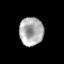
Tissue: prostate
Cell type: Epithelial cells
Senescence score: 0.3426
Nuclear area (px): 666
Mean DAPI intensity: 173.569